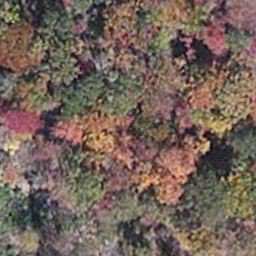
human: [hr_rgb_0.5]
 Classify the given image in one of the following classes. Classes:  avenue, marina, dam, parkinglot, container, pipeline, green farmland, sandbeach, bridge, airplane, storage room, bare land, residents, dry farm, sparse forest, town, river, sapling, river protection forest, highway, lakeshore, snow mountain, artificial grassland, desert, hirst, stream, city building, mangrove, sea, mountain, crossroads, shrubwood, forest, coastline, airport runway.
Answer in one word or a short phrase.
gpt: mangrove